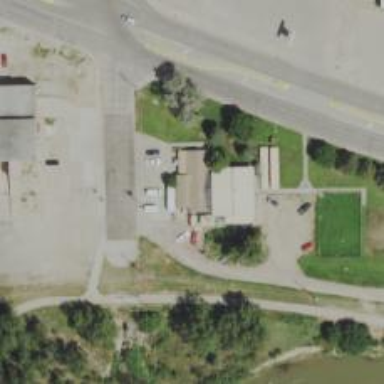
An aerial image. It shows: Animal shelter.